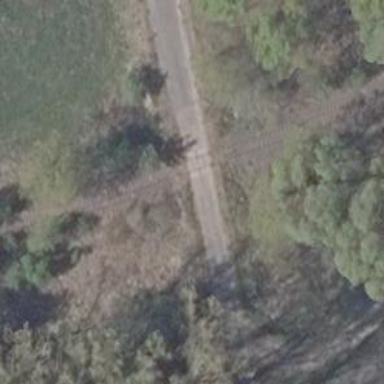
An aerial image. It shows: Railway level crossing.